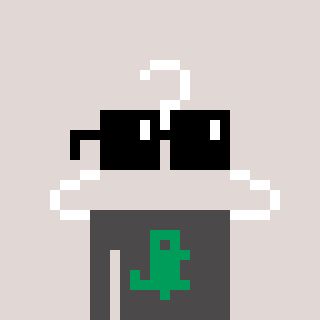
a pixel art character with square black sunglasses, a hanger-shaped head and a grayscale-colored body on a warm background